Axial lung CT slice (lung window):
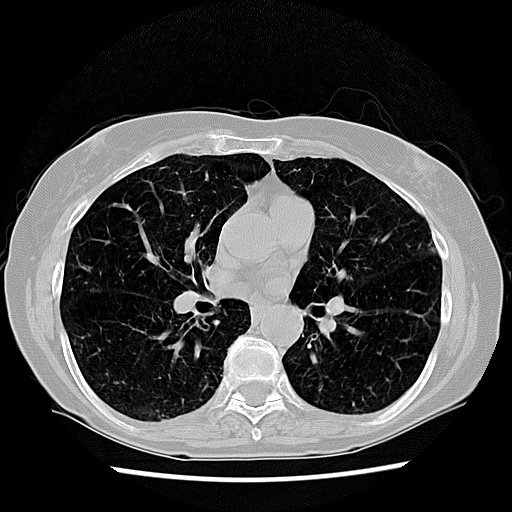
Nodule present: no